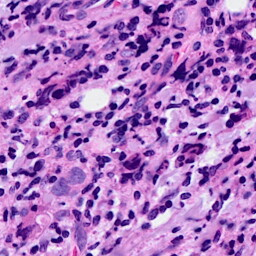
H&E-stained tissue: Breast